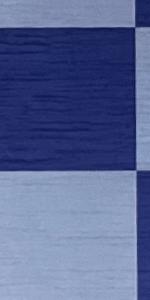
Label: Empty